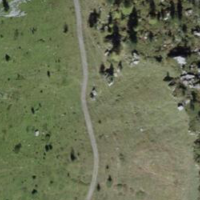
EUNIS habitat code: 23
Species observed at this site:
Anemonastrum narcissiflorum